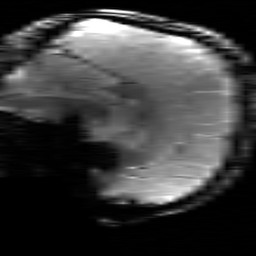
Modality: T2starw
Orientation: sagittal
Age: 27
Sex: male
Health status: healthy
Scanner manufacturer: siemens
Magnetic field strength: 3 T
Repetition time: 0.7 s
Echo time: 0.02 s